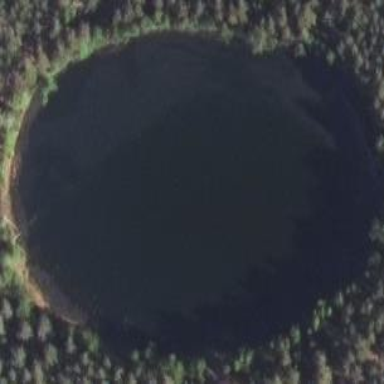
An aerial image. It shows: Serene lake.